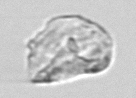
Label: detritus_transparent